Field crop: maize
Growth stage: 2
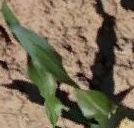
Species: maize